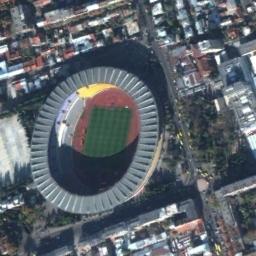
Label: stadium